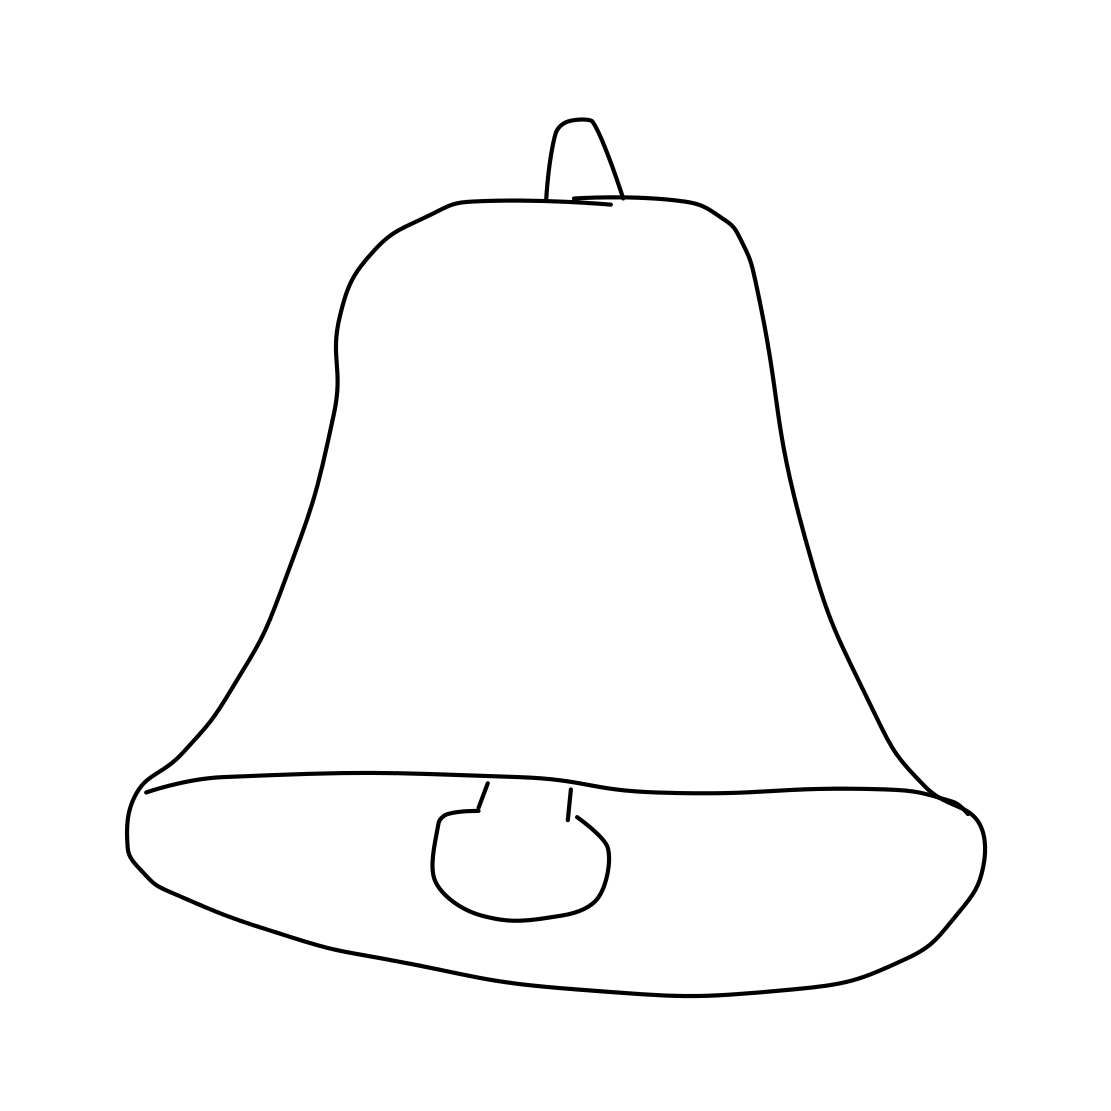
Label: bell